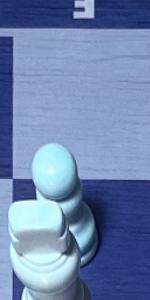
Label: Pawn_White